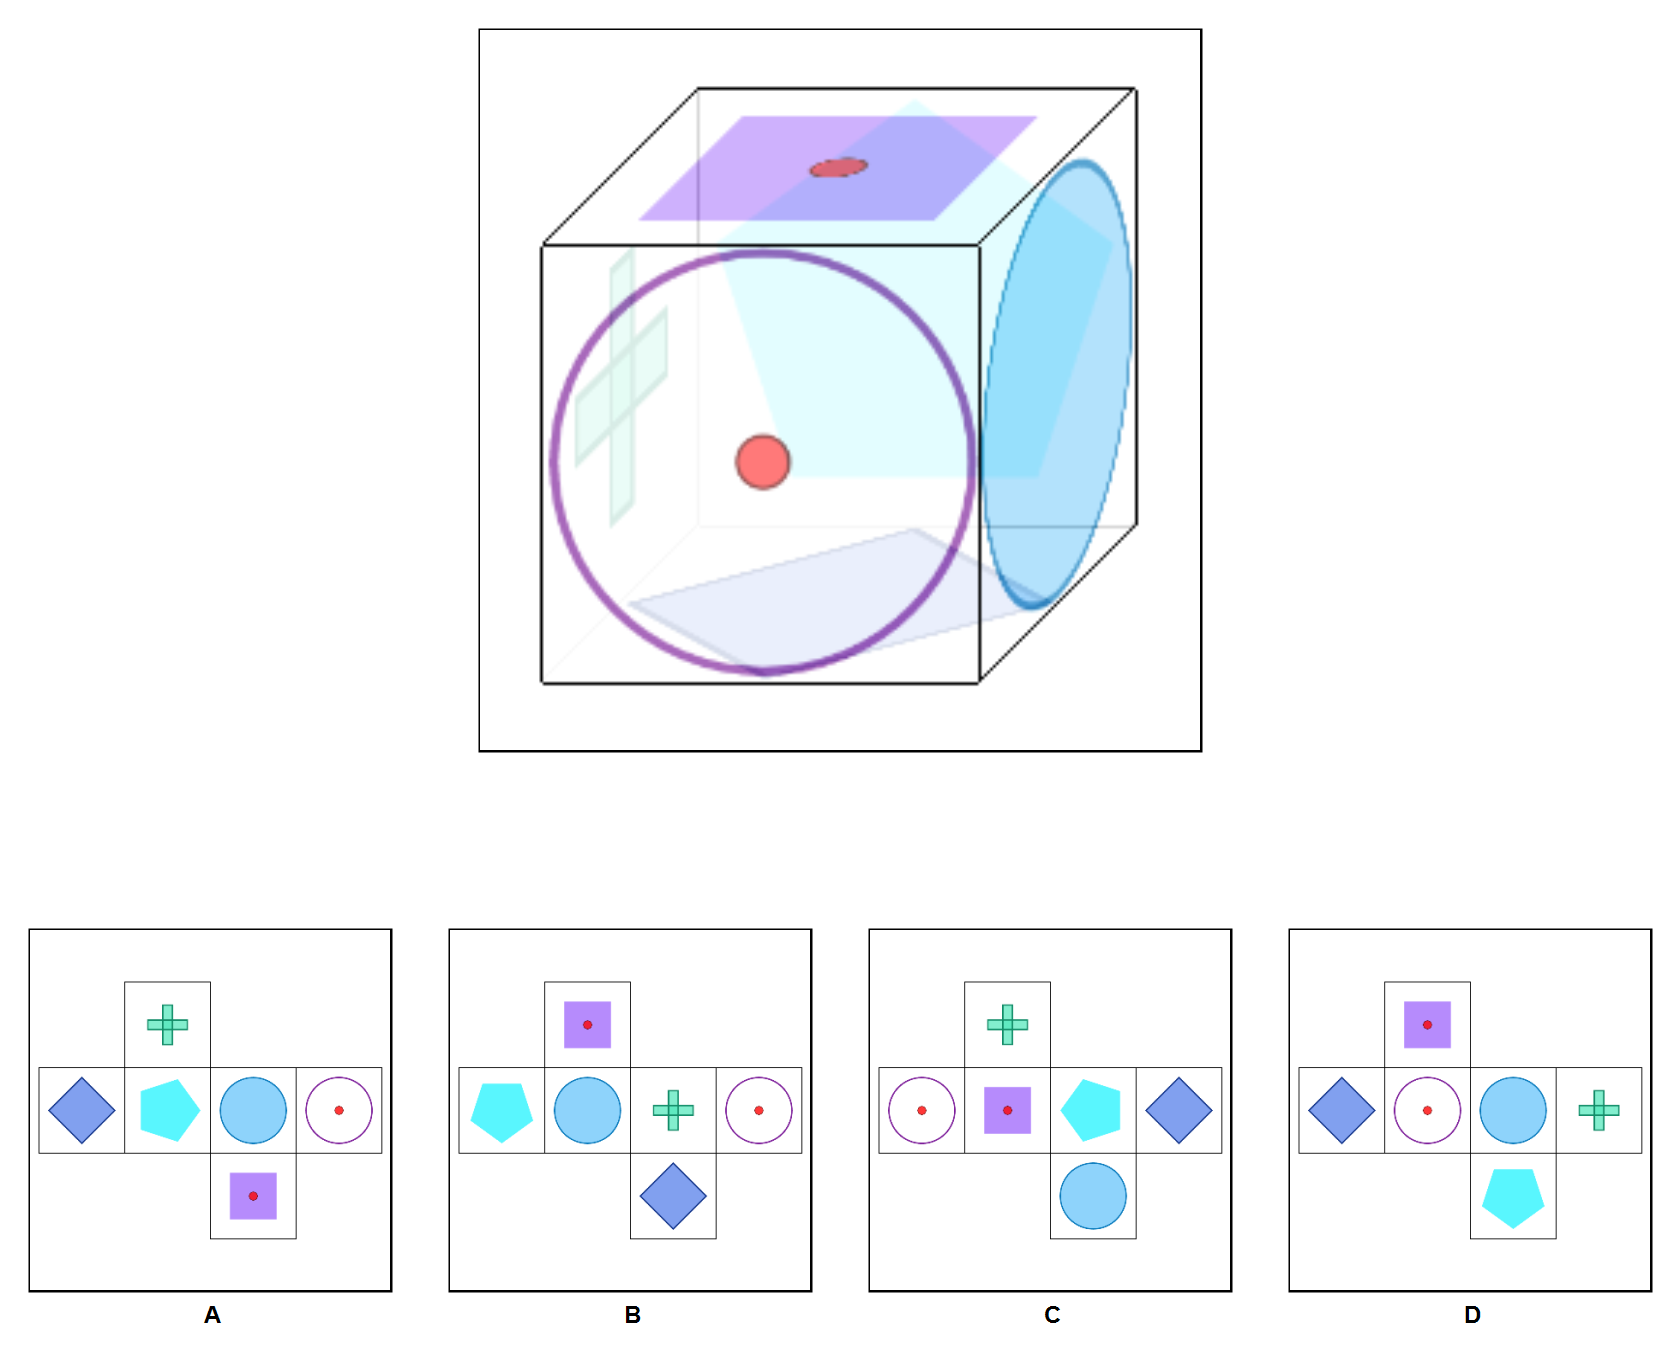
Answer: C